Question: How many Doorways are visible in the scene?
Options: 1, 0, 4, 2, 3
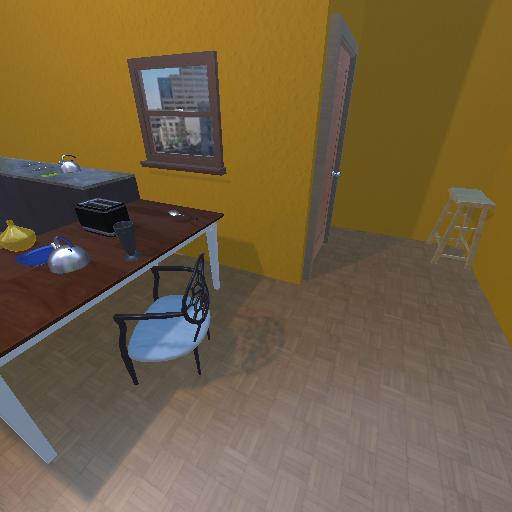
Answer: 1